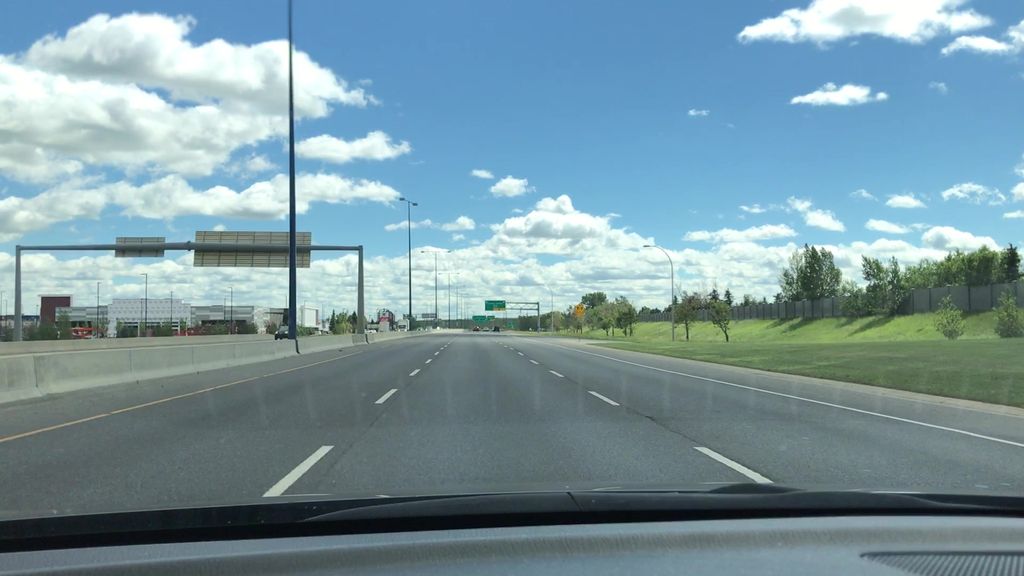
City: edmonton